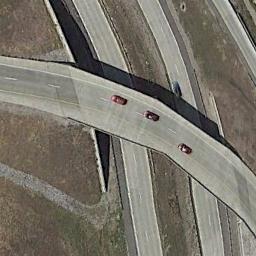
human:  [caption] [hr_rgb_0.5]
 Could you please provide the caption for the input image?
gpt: There are several cars on the overpass .

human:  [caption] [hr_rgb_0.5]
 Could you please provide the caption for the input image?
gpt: There is an overpass and two black cars .

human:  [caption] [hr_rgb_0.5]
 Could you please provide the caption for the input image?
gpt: The directional overpass is over the roads on the clearing .

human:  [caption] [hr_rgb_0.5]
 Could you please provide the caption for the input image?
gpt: The overpass is next to the bare land with some cars .

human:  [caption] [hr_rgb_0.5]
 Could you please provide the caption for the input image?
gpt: There are brown bare land beside the overpass .